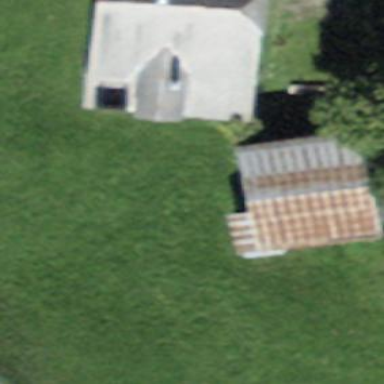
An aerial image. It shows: Barn.